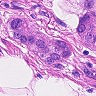
Metastatic tissue present: yes